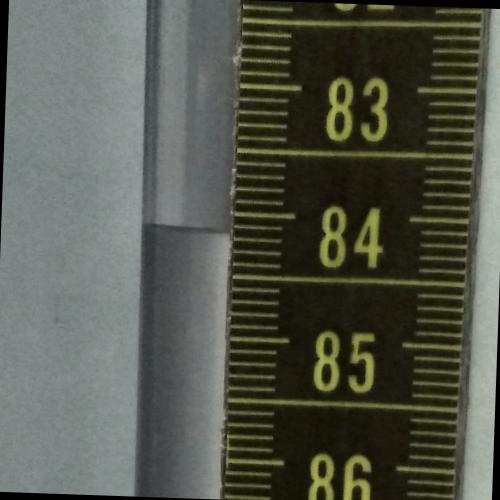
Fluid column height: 84.2 cm